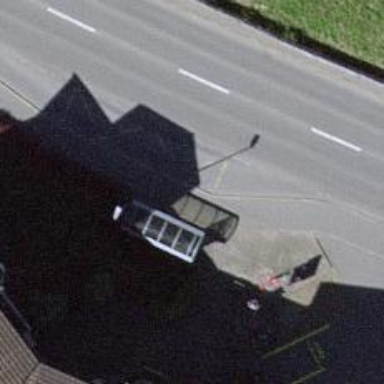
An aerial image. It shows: Bus stop with sheltered platform for public transport.